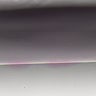
Metastatic tissue present: no